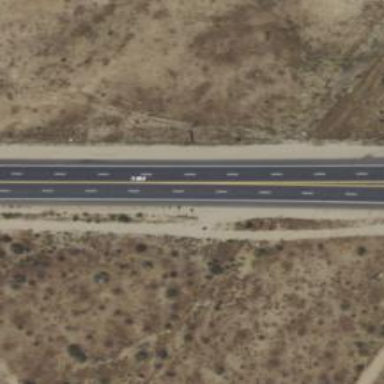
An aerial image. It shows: Asphalt road classified as trunk highway.